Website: lowes
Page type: payment
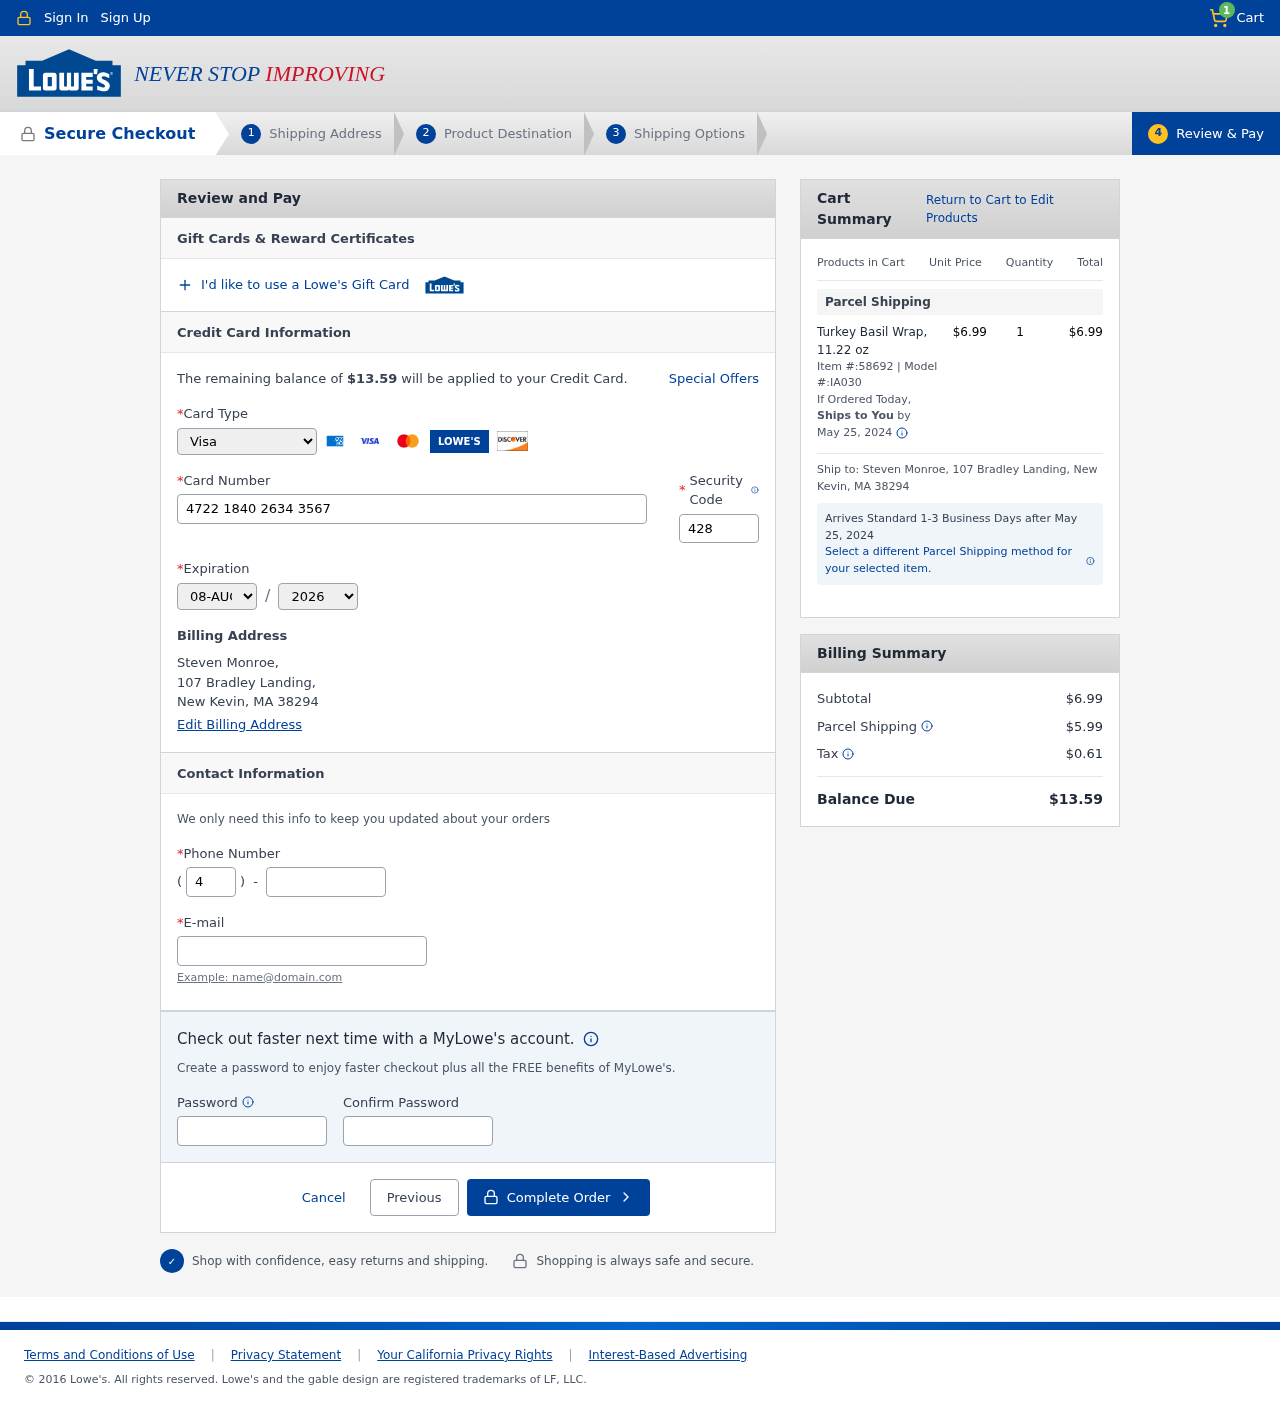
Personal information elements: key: PII_CARD_CVV
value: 428
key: PII_CARD_EXPIRY_MONTH
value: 08
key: PII_CARD_EXPIRY_YEAR
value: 26
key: PII_CARD_NUMBER
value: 4722 1840 2634 3567
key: PII_CARD_TYPE
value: Visa
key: PII_CITY_STATE_ZIP
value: New Kevin, MA 38294
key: PII_EMAIL
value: steven.monroe@gmail.com
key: PII_FULLNAME
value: Steven Monroe,
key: PII_PHONE
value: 4904014194
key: PII_PHONE_AREA
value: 490
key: PII_STREET
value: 107 Bradley Landing
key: PII_STREET
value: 107 Bradley Landing,
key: PII_FULLNAME2
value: Steven Monroe
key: PII_CITY
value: New Kevin
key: PII_STATE_ABBR
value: MA
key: PII_POSTCODE
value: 38294
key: PII_POSTCODE_FULL
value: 38294
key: PII_CITY_STATE
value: New Kevin, MA
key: PII_POSTCODE_NUMERIC
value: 38294
Product elements: key: PRODUCT1_NAME
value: Turkey Basil Wrap, 11.22 oz
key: PRODUCT1_PRICE
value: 6.99
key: PRODUCT1_QUANTITY
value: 1
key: PRODUCT1_ITEM
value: Item #:58692
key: PRODUCT1_MODEL
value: Model #:IA030
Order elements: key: ORDER_NUM_ITEMS
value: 1
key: ORDER_TOTAL
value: $13.59
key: ORDER_SHIPPING_DATE
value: May 25, 2024
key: ORDER_SUBTOTAL
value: $6.99
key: ORDER_SHIPPING_DATE2
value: May 25, 2024
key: ORDER_SHIPPING_COST
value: $5.99
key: ORDER_TAX
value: $0.61